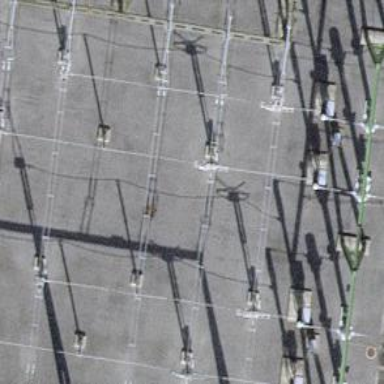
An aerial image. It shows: Switch for power supply.